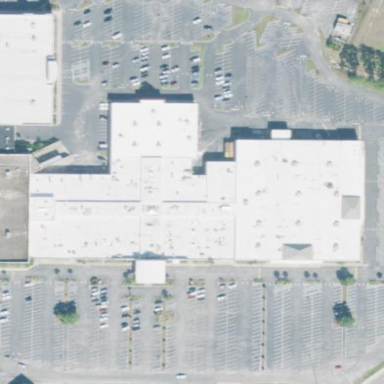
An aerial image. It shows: Mall building.